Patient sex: M
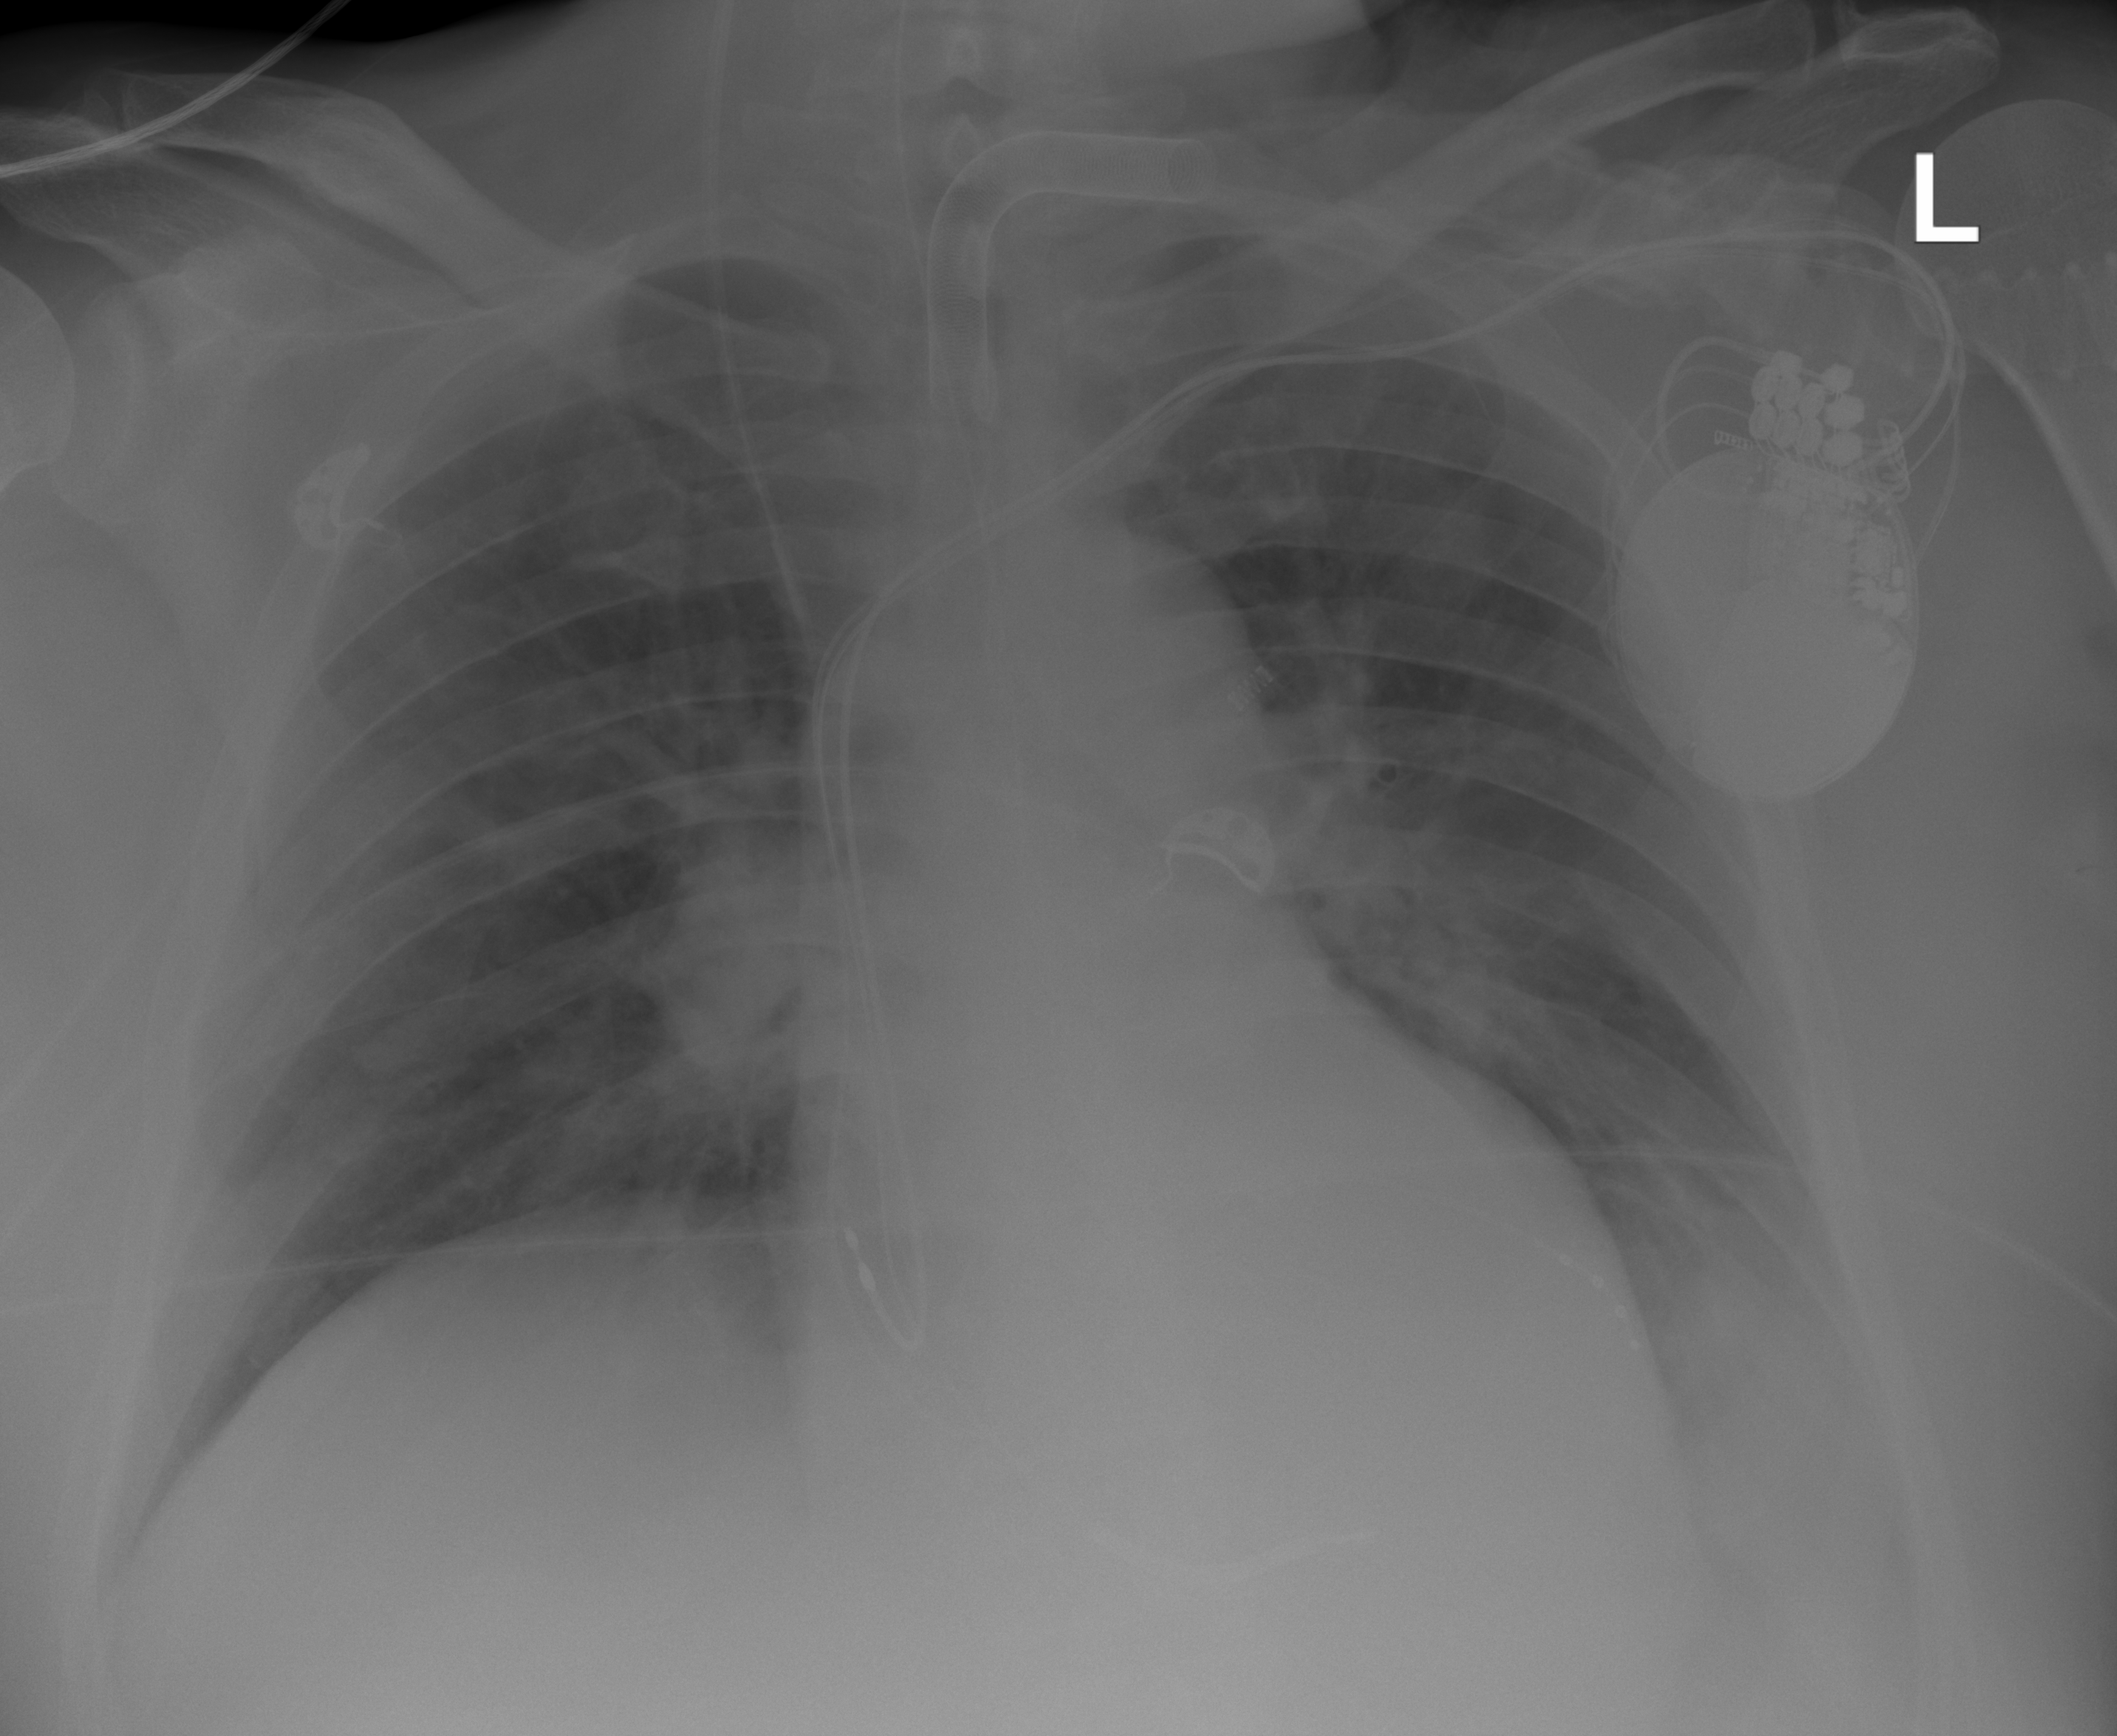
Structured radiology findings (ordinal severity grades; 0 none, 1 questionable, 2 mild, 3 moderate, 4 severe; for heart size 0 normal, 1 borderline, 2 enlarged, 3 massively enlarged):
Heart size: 2
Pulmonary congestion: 2
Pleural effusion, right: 0
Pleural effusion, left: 2
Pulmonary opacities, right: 0
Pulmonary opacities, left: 0
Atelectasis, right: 0
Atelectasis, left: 2